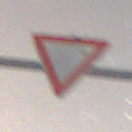
Verkehrszeichen: VorfahrtGewaehren
Umgebung: Outdoor, Suburban
Tageszeit: Night
Wetter: Clear
Licht: Artificial
Jahreszeit: NotSpecified
Kontrast: MediumContrast